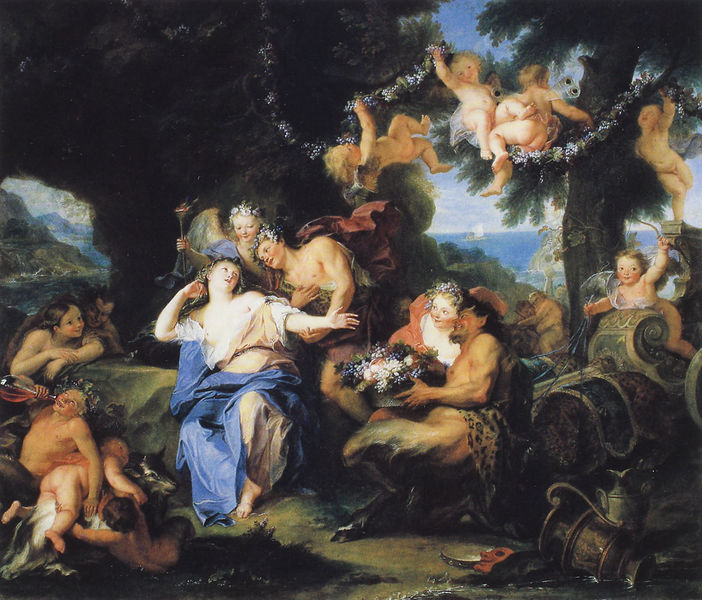
Titel: Bacchus und Ariane
Künstler: Antoine Coypel
Institution: Philadelphia, Museum of Art
Schlagwörter: blau, meer, nackt, umhang, wasser, bäume, frauen, blumen, frau, gelage, trinken, haare, girlande, höhle, amphore, engel, schiff, krüge, bacchus, faun, putten, fleurs, nymphes, bacchanal, marie, arbres, anges, mythologie, flamme, grece, déesse, annonciation, guirlande, leda